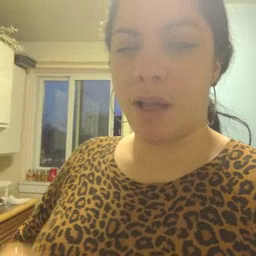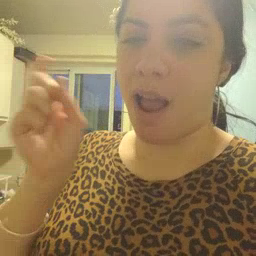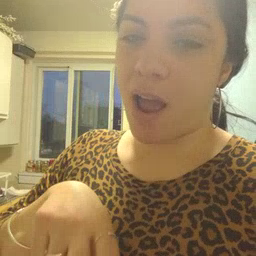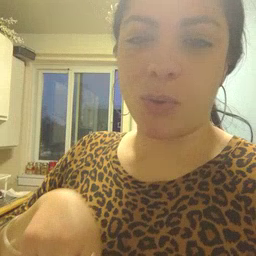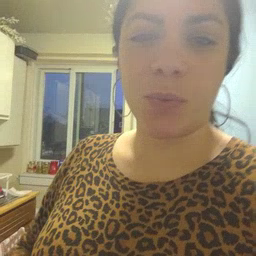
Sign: haveto